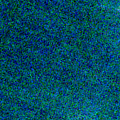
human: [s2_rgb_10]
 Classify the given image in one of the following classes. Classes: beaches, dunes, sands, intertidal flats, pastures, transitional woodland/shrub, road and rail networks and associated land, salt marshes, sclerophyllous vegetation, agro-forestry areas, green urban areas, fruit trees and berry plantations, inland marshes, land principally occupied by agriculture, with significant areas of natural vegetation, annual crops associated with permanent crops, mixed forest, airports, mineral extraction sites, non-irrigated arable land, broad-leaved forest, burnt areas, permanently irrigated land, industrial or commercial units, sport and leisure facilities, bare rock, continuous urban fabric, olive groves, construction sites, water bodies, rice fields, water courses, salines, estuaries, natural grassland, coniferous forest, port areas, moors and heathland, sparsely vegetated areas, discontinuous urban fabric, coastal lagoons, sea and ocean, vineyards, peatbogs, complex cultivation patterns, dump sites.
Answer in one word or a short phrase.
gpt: sea and ocean